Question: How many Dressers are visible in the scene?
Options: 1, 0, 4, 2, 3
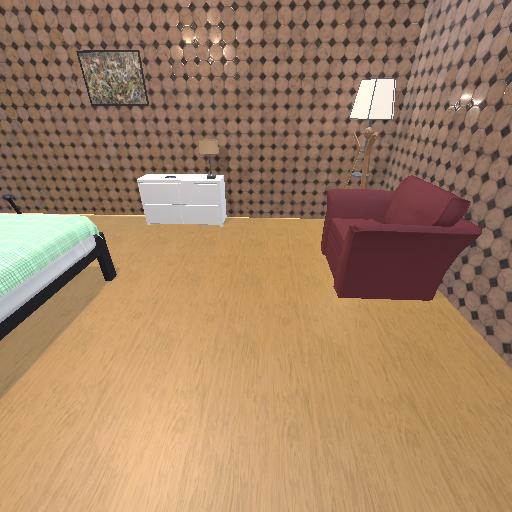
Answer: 1